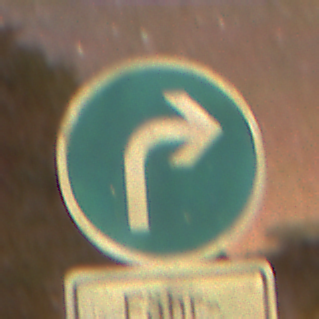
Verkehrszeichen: VorgeschriebeneFahrtrichtungRechts
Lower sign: SonstigeFahrzeugePersonengruppenFrei4
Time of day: Night
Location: Outdoor (Suburban)
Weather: Clear
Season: NotSpecified
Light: Artificial